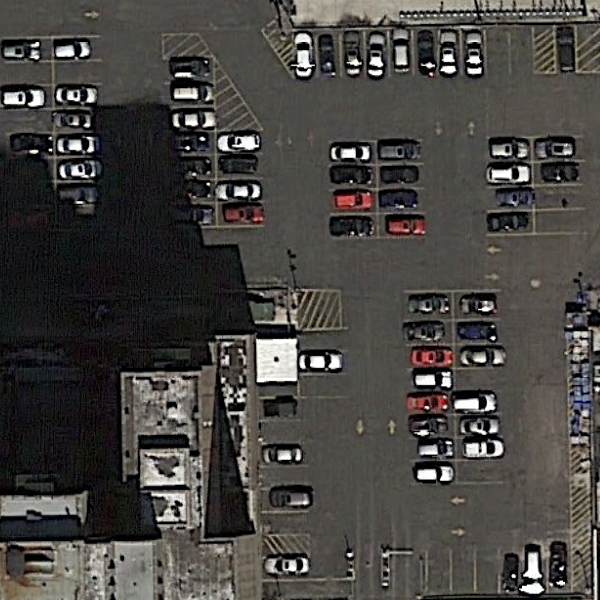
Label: Parking